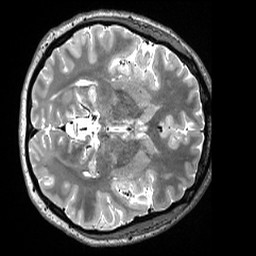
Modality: T2w
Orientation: axial
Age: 27
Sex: female
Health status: healthy
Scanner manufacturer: siemens
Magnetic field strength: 3 T
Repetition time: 3.2 s
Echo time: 0.563 s